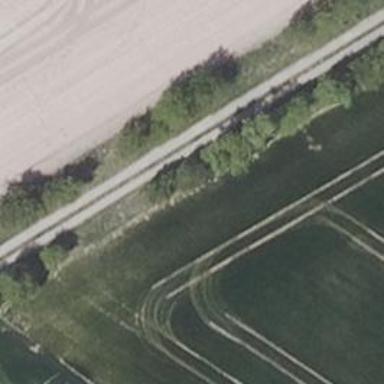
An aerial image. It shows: Row of deciduous broadleaved trees.